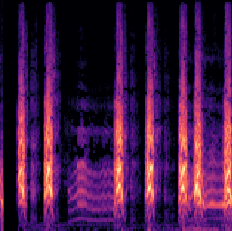
Sound class: Dog